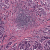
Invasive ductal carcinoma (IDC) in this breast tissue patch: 1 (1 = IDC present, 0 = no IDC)